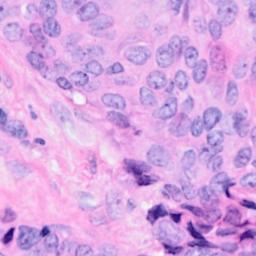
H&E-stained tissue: Breast